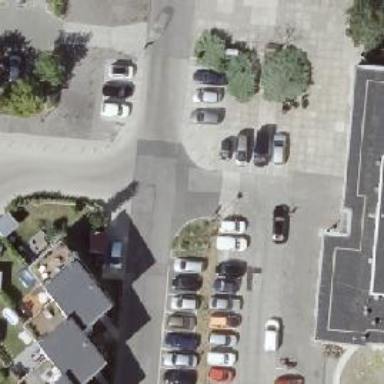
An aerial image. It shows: Asphalt road designated as living street.